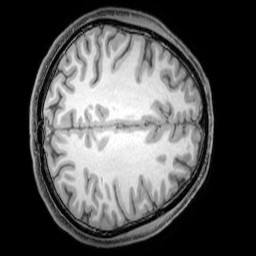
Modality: T1w
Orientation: axial
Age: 22
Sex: male
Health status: healthy
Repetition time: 0.081 s
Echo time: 0.037 s